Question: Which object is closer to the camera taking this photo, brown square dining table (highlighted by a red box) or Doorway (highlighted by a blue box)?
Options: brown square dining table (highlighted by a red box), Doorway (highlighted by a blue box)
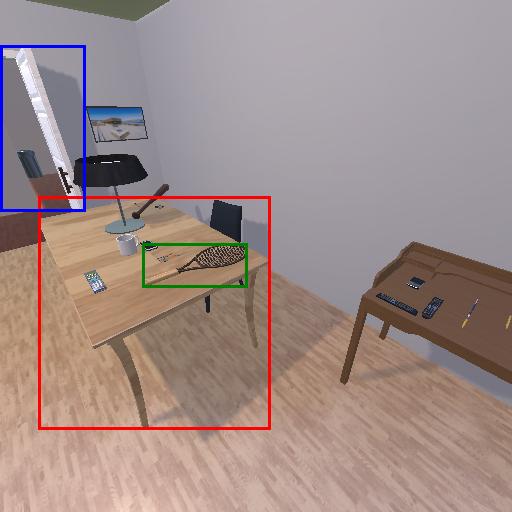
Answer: brown square dining table (highlighted by a red box)